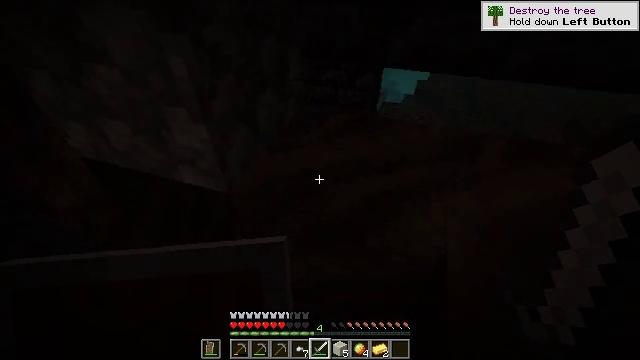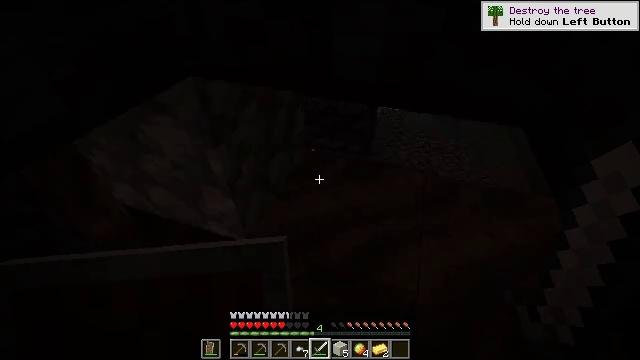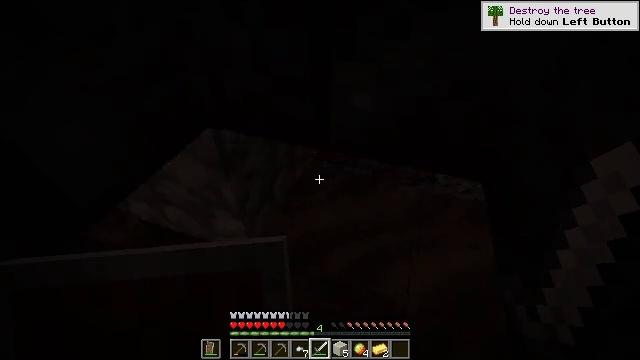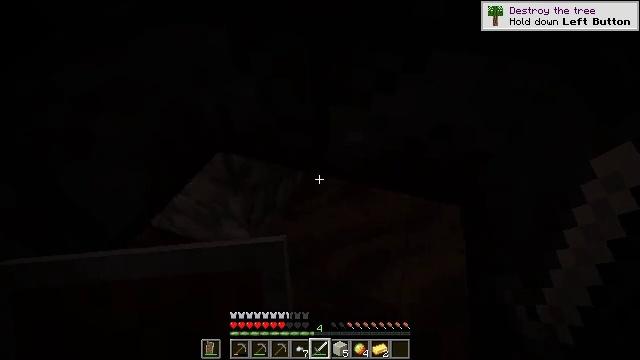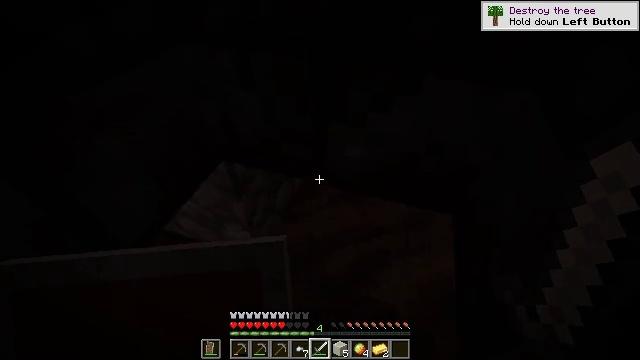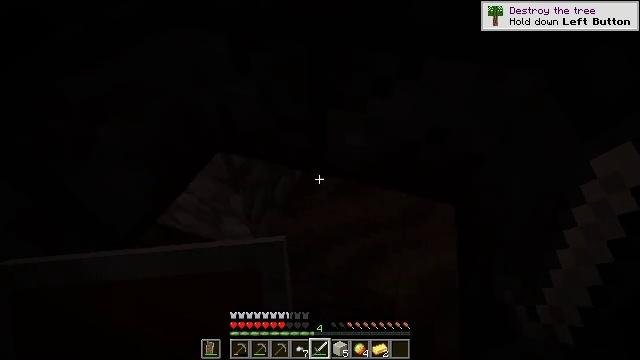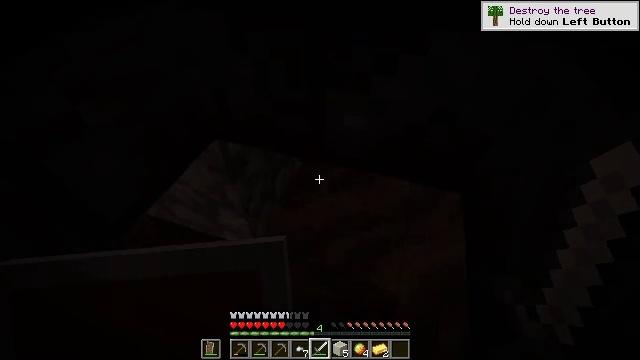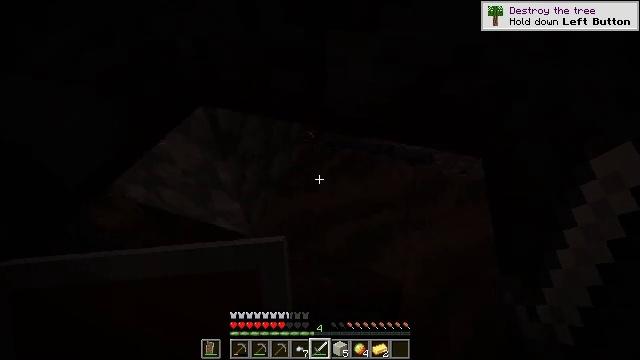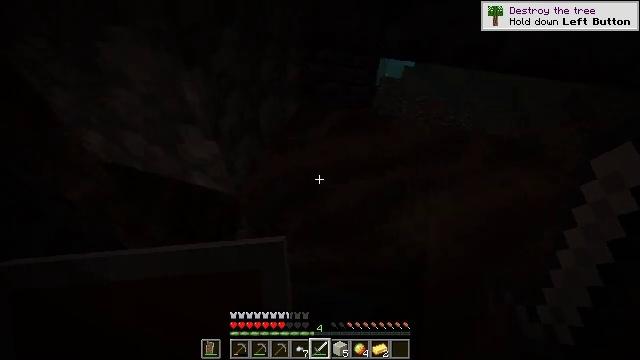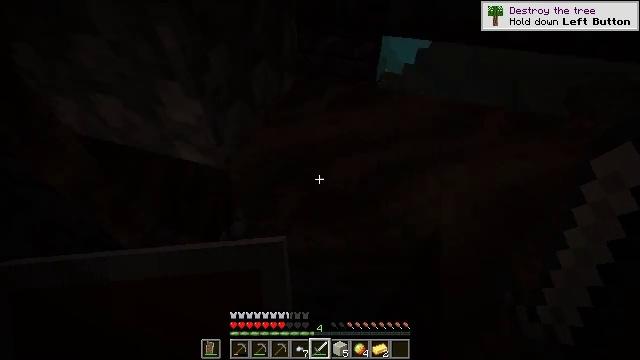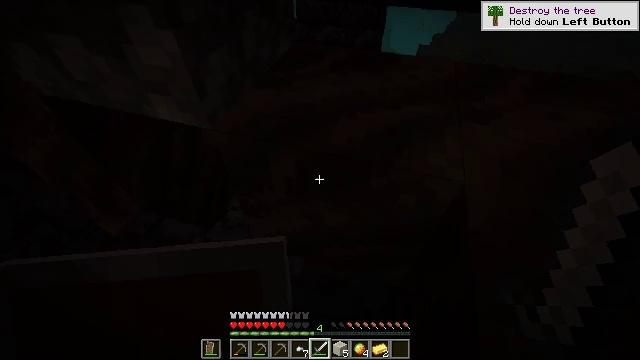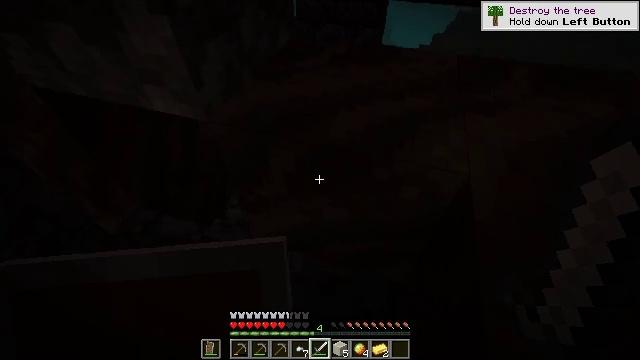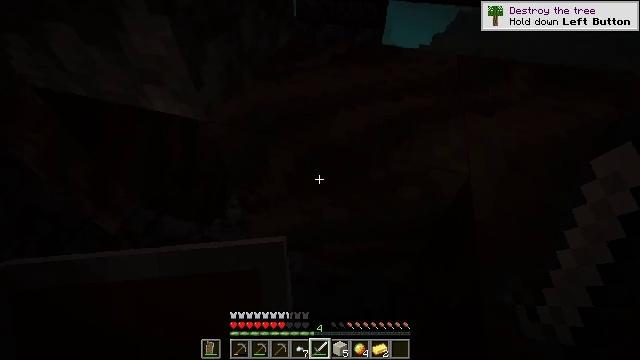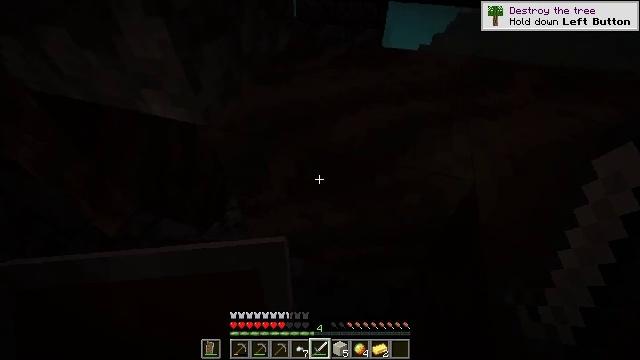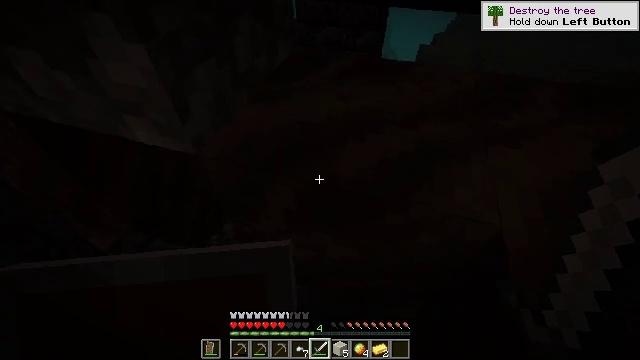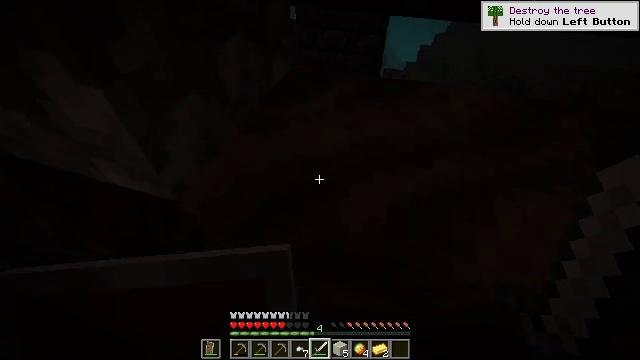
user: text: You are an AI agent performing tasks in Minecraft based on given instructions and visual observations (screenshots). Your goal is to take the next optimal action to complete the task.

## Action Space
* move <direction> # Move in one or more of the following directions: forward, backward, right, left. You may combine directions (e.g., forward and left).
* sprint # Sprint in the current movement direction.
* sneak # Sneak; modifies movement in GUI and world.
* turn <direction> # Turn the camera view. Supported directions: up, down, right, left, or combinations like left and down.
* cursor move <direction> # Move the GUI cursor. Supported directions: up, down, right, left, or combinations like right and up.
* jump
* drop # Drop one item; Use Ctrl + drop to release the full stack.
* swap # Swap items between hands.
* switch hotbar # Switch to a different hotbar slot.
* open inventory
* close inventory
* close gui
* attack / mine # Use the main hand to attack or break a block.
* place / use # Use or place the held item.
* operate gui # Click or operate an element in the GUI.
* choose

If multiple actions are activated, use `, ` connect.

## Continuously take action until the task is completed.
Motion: motion action
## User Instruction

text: Gather polished blackstone bricks.
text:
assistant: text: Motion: jump
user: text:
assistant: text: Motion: turn down, jump
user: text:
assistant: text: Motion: turn down, jump
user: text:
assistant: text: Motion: turn down, jump
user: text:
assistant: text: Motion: jump
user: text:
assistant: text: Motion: jump
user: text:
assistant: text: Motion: no_op
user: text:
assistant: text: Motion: no_op
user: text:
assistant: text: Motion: no_op
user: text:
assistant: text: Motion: no_op
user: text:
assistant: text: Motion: no_op
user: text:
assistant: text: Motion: no_op
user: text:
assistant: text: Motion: move forward
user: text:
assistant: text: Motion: move forward
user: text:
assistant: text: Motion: move forward
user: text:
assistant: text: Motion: no_op
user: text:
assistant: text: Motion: no_op
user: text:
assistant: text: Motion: move left
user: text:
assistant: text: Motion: move left
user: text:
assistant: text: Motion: move left
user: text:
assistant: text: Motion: move left
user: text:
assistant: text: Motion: move left, turn right and down
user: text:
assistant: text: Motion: move left, turn right and down
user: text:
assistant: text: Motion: move back and move left, turn right and down
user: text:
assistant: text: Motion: move back and move left, turn right and down
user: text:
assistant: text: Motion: move back and move left, turn right
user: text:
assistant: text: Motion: turn right
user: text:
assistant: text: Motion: turn right
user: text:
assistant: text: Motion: no_op
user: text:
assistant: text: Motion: no_op